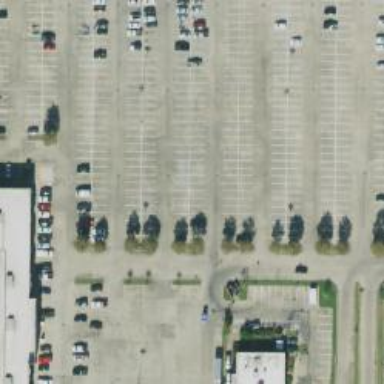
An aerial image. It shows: Parking space is available.